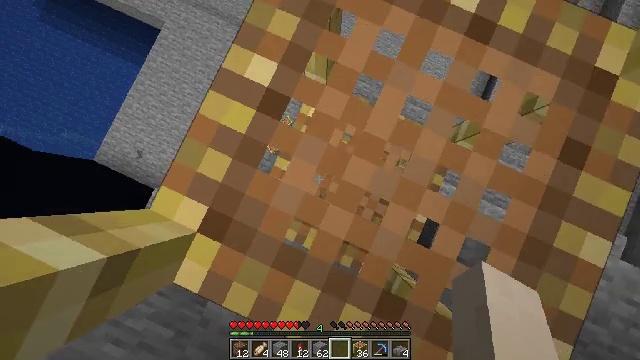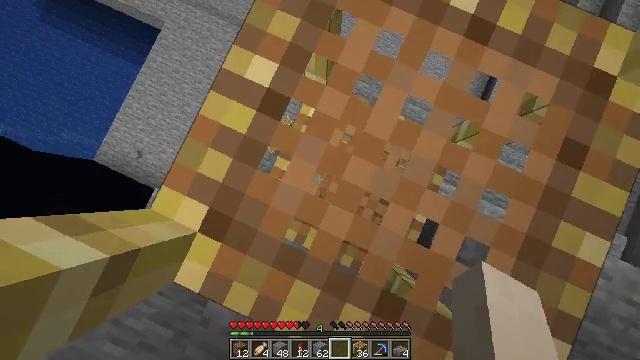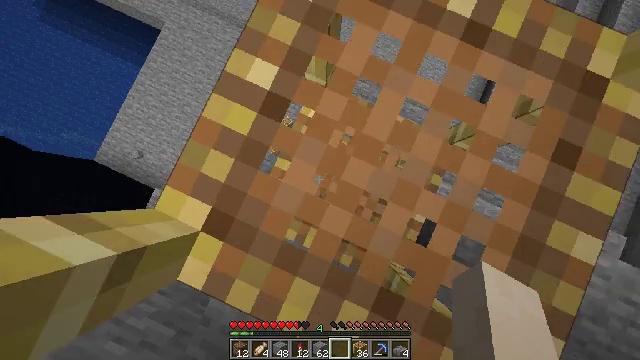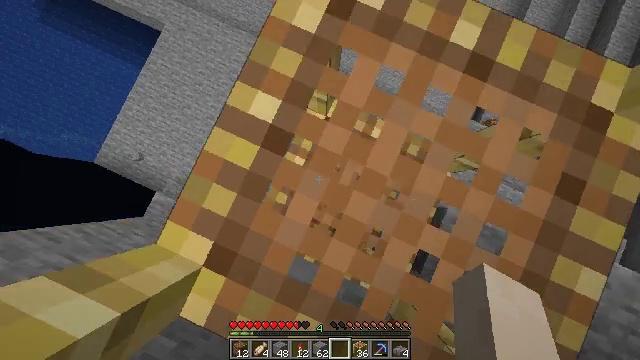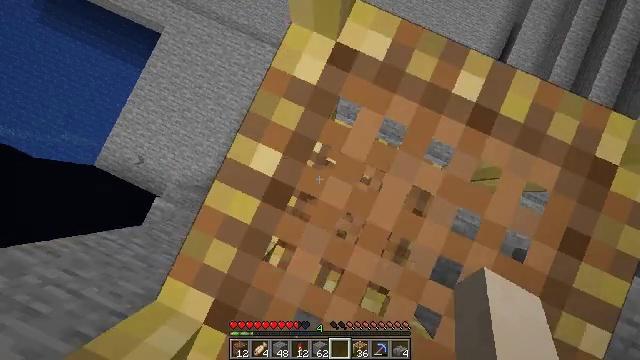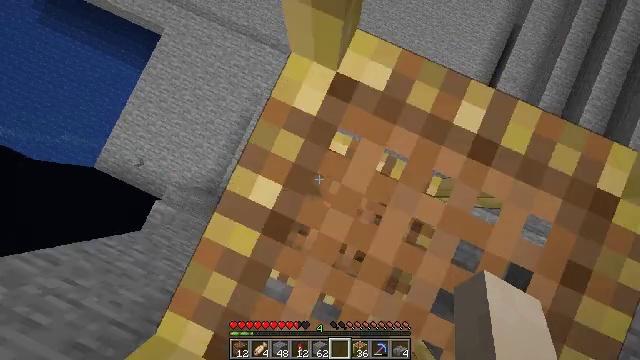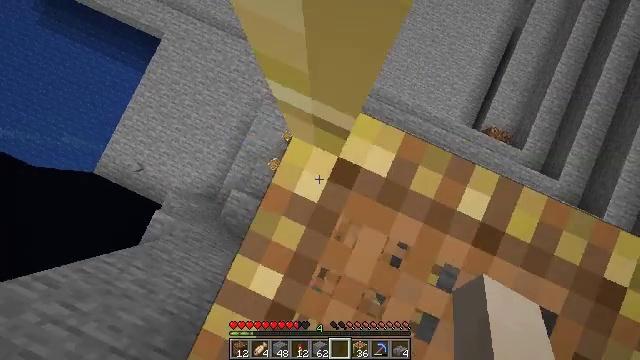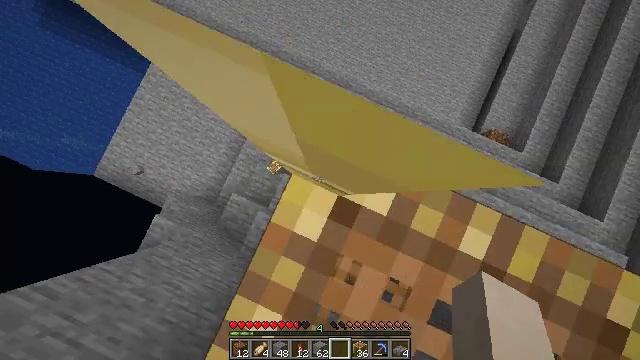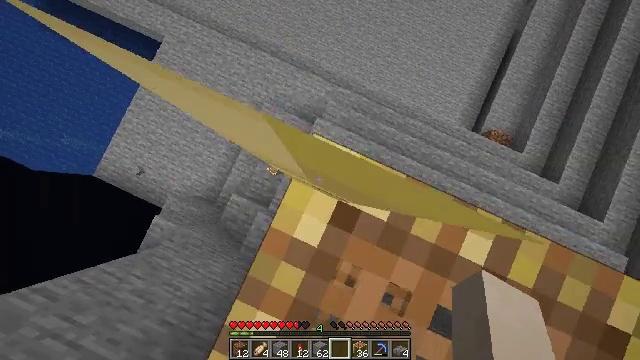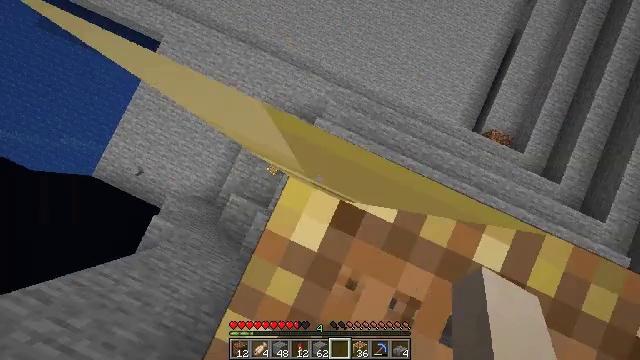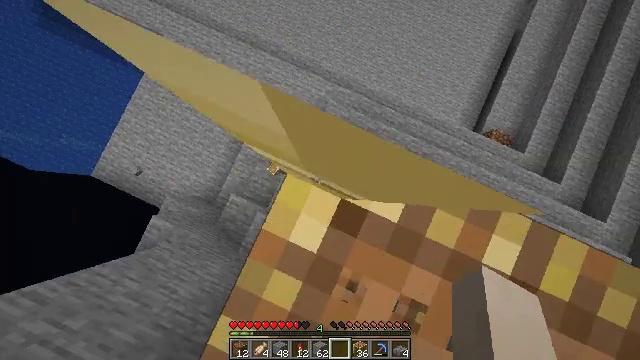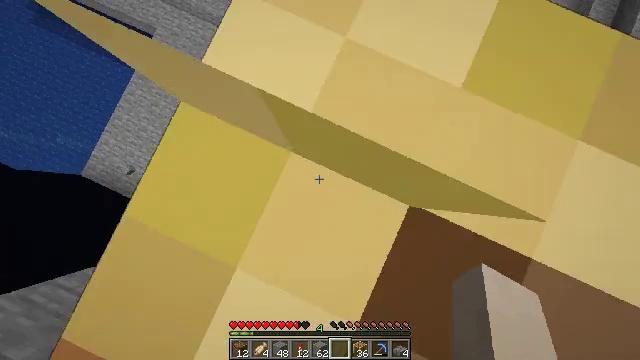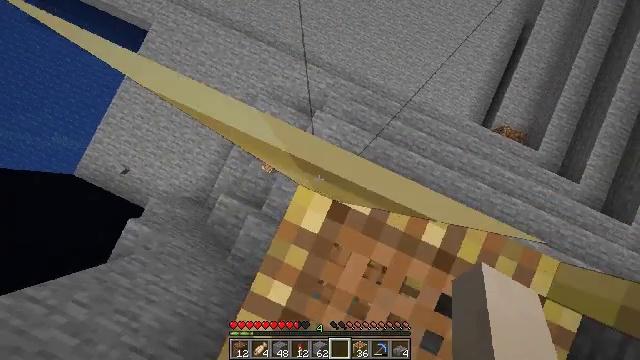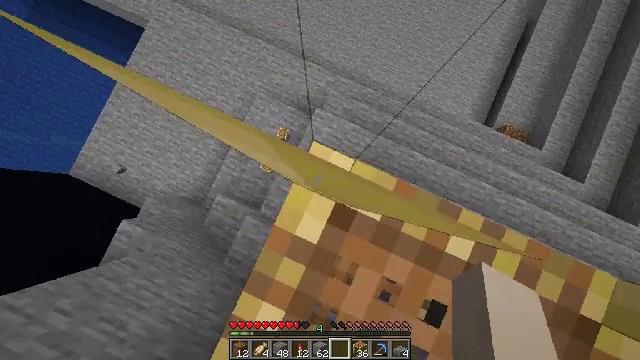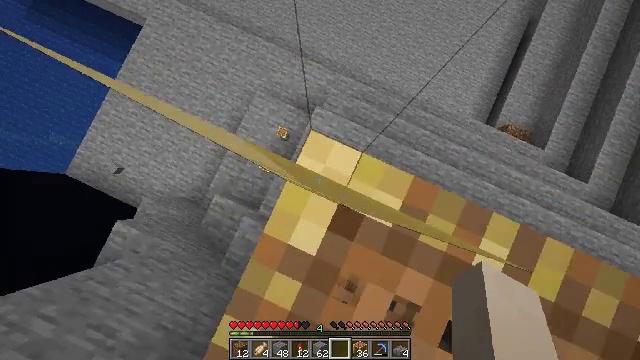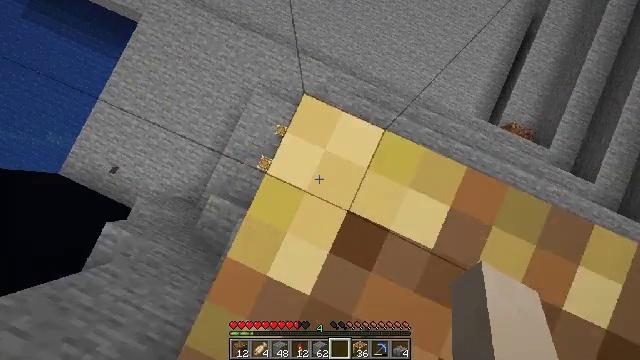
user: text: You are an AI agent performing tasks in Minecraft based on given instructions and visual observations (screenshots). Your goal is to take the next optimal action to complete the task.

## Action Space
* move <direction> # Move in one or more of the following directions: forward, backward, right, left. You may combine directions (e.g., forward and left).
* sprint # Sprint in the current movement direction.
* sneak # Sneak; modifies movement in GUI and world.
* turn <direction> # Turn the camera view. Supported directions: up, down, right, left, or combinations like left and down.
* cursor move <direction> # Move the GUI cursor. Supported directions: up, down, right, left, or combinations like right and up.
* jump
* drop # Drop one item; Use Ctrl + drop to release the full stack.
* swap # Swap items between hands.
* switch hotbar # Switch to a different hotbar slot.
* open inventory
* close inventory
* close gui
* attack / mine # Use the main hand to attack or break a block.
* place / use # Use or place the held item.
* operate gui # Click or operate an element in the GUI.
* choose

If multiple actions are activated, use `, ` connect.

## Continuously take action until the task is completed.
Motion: motion action
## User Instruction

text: Dismantle the scaffolding.
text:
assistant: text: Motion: no_op
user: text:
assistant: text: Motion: no_op
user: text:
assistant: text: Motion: move forward
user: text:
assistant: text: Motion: move forward
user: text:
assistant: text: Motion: move forward
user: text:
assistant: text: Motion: no_op
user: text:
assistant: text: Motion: no_op
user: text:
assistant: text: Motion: no_op
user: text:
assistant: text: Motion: sneak
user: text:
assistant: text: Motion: sneak
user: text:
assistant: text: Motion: sneak
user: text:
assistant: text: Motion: sneak
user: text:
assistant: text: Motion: sneak
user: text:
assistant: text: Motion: sneak
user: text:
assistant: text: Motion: sneak
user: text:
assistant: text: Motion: sneak
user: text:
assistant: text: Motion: sneak
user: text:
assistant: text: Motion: sneak
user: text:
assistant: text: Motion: sneak
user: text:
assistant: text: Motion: sneak
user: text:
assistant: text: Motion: sneak
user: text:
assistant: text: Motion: sneak
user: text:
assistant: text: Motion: sneak
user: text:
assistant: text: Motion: sneak
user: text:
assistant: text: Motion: sneak
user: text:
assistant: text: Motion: sneak
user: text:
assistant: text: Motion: sneak
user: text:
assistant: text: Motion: sneak
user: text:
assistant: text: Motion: sneak
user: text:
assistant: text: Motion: sneak